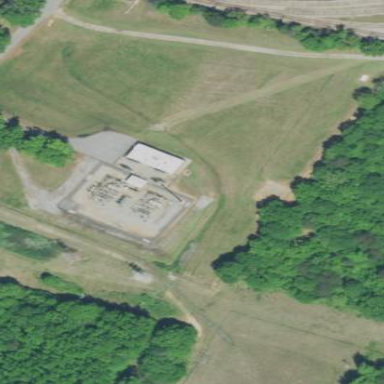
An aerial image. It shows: There is distribution substation enclosed by fence.